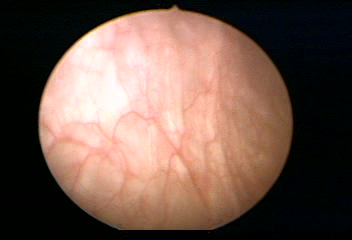
Modality: WLC
Class: Normal mucosa
Bladder cancer association: No